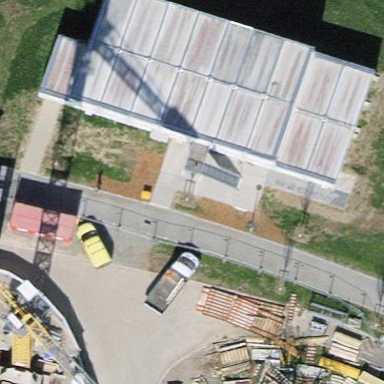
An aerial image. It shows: Parking area.